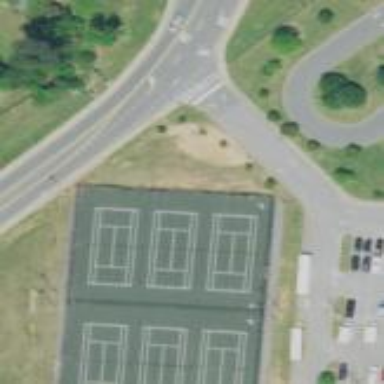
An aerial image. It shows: Tennis court on the leisure land pitch.